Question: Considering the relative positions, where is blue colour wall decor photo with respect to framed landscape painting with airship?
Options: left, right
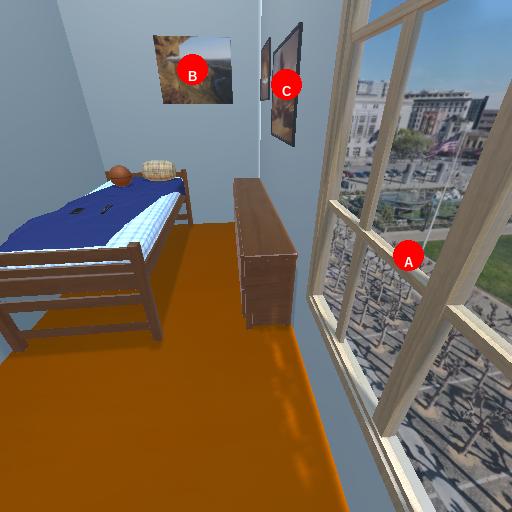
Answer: left